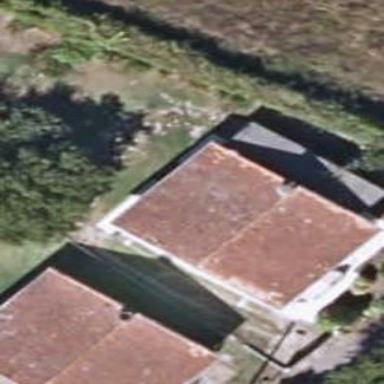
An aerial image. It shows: Simple house.